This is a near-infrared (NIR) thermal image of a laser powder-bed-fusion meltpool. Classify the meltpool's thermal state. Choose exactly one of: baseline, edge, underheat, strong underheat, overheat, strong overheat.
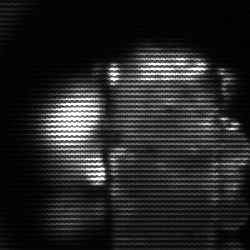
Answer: strong underheat